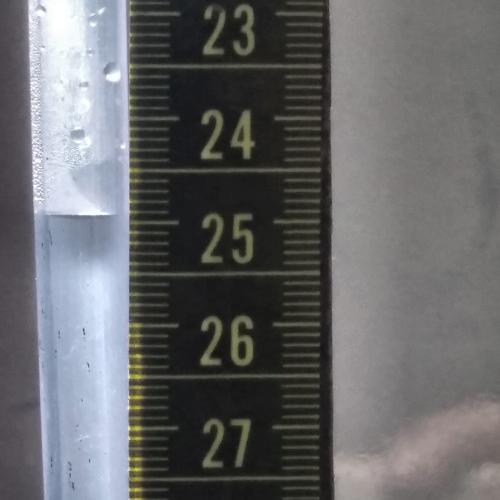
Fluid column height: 24.9 cm